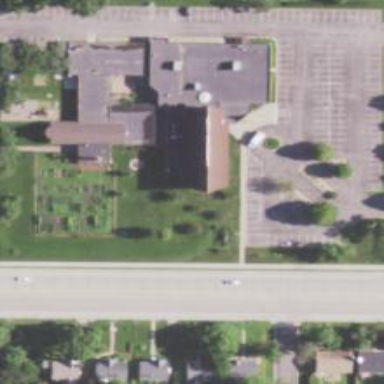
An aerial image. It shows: Church.